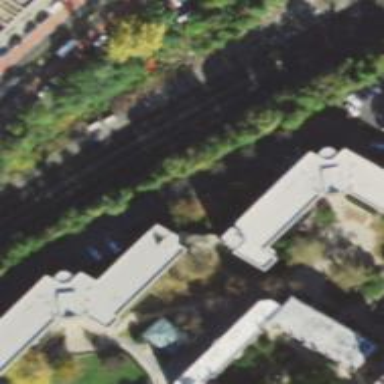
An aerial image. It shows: View of university building.